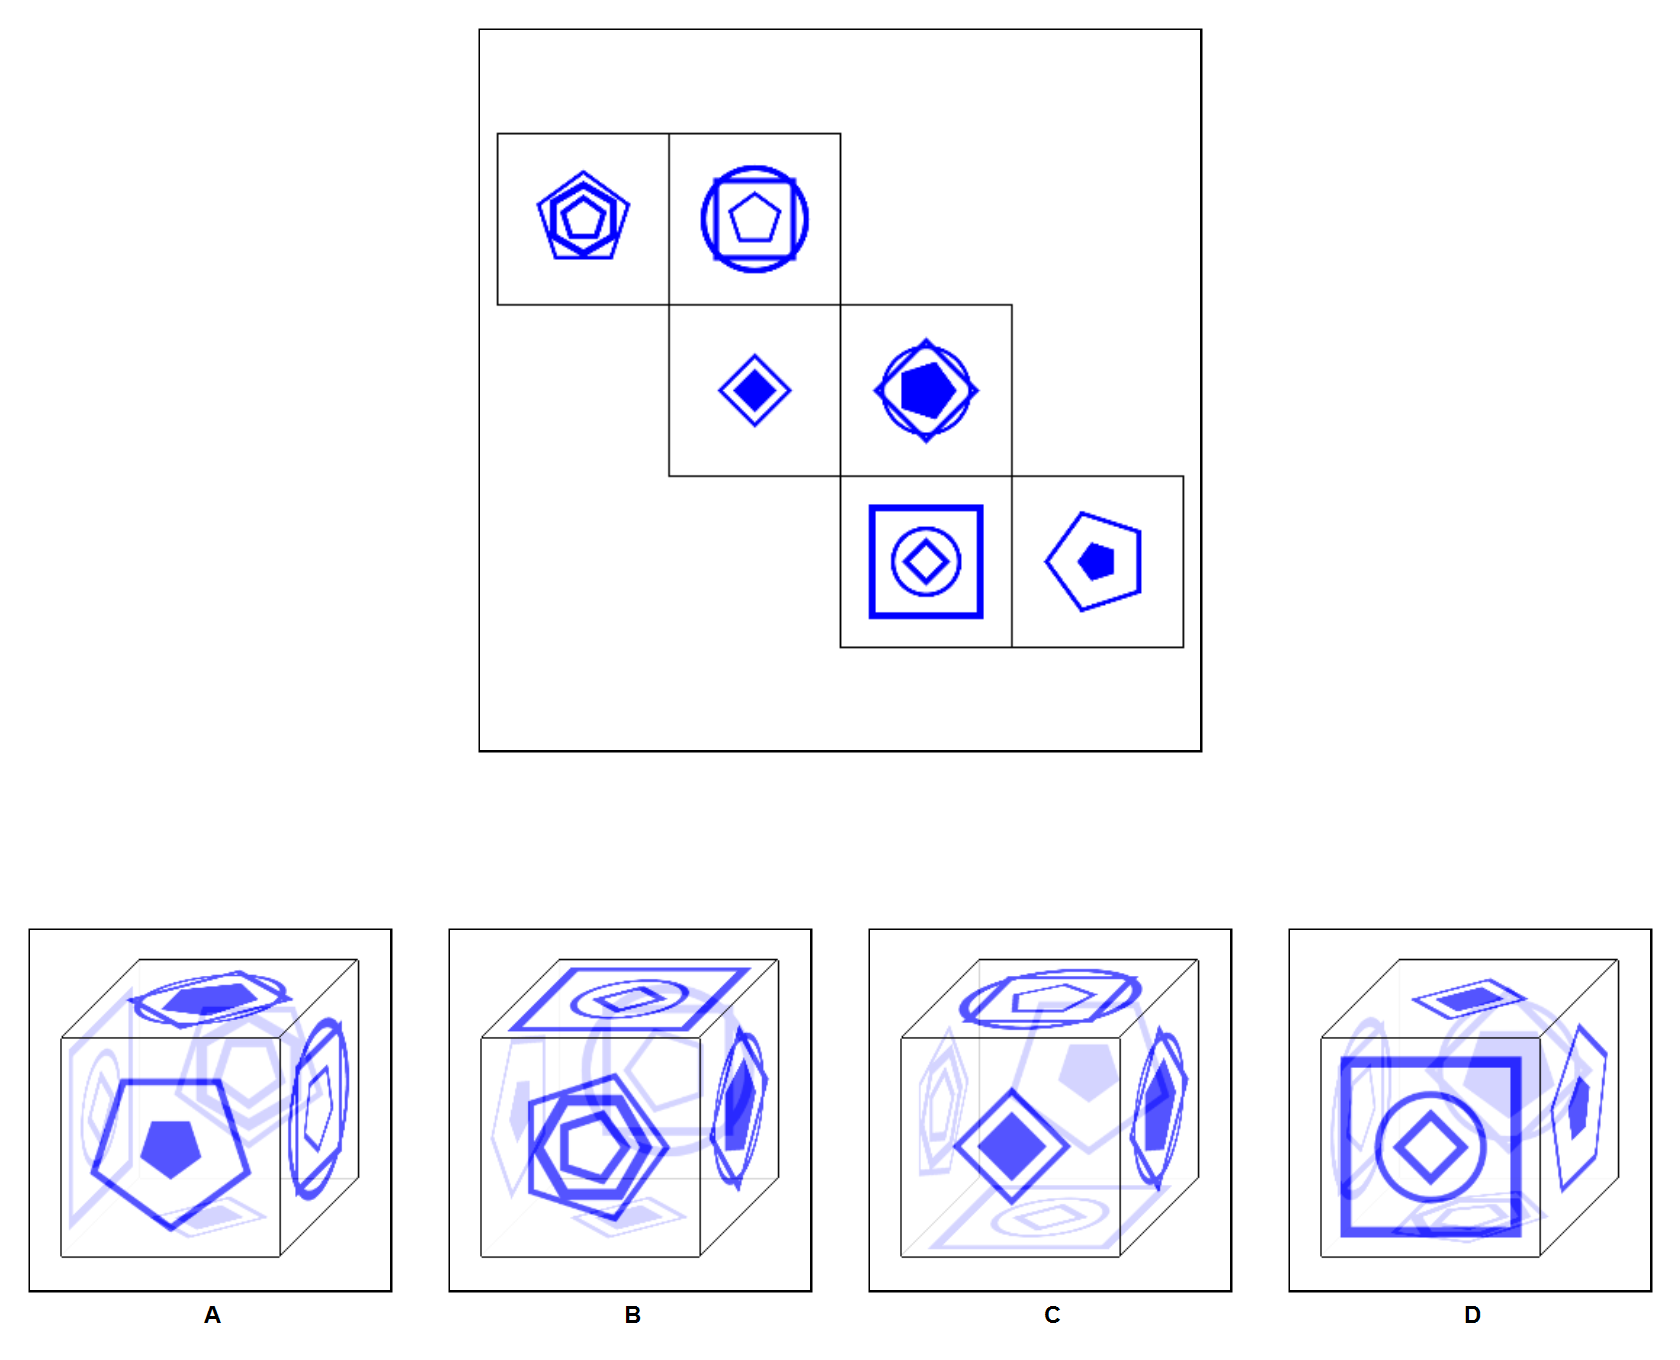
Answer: C